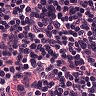
Metastatic tissue present: no